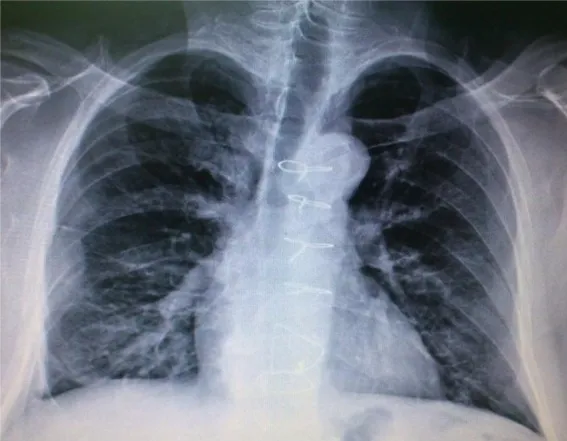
Chest X ray 2 months after the operation.
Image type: radiology (x_ray)